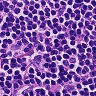
Metastatic tissue present: no